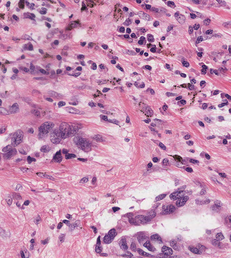
Tumor epithelial tissue: yes
Tumor-associated stroma tissue: yes
Normal tissue: no